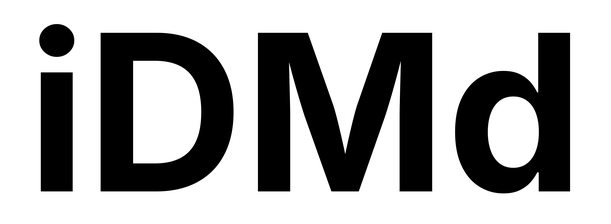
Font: Inter_Bold